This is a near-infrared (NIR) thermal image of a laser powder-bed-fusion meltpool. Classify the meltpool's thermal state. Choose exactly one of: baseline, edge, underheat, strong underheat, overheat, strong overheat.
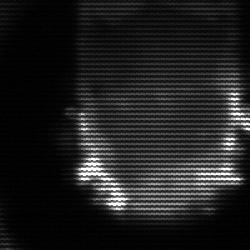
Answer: baseline